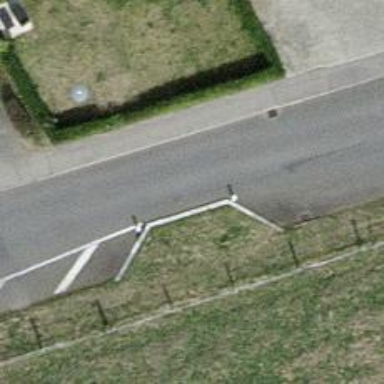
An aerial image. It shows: Chicane for traffic calming.